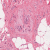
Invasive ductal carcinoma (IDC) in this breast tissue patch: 1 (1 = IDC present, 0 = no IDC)